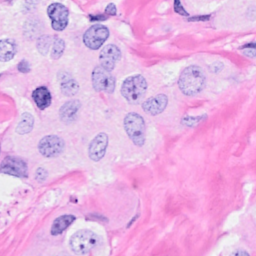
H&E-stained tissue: Breast